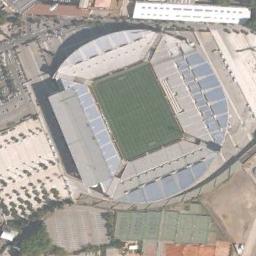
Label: stadium